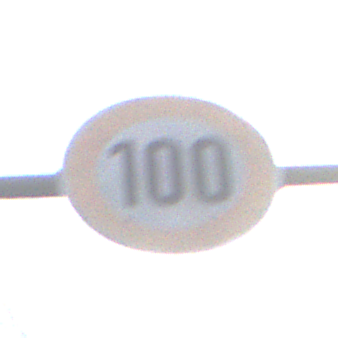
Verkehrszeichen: Geschwindigkeit100
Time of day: SunriseSunset
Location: Outdoor (Suburban)
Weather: PartlyCloudy
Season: NotSpecified
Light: Natural